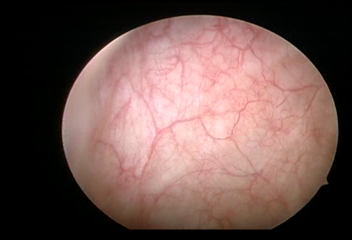
Modality: WLC
Class: Normal mucosa
Bladder cancer association: No